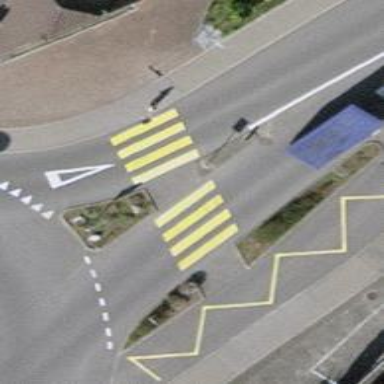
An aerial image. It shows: Marked road crossing with pedestrian island.